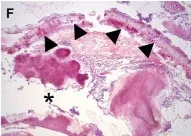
(D) Macroscopic appearance of the aspirated material cherry pit with hyperplasia tissue and purulent secretions in a specimen container, after removal with cryoprobe.
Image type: pathology (gram)